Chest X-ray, AP view. Patient: 69 years old, sex M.
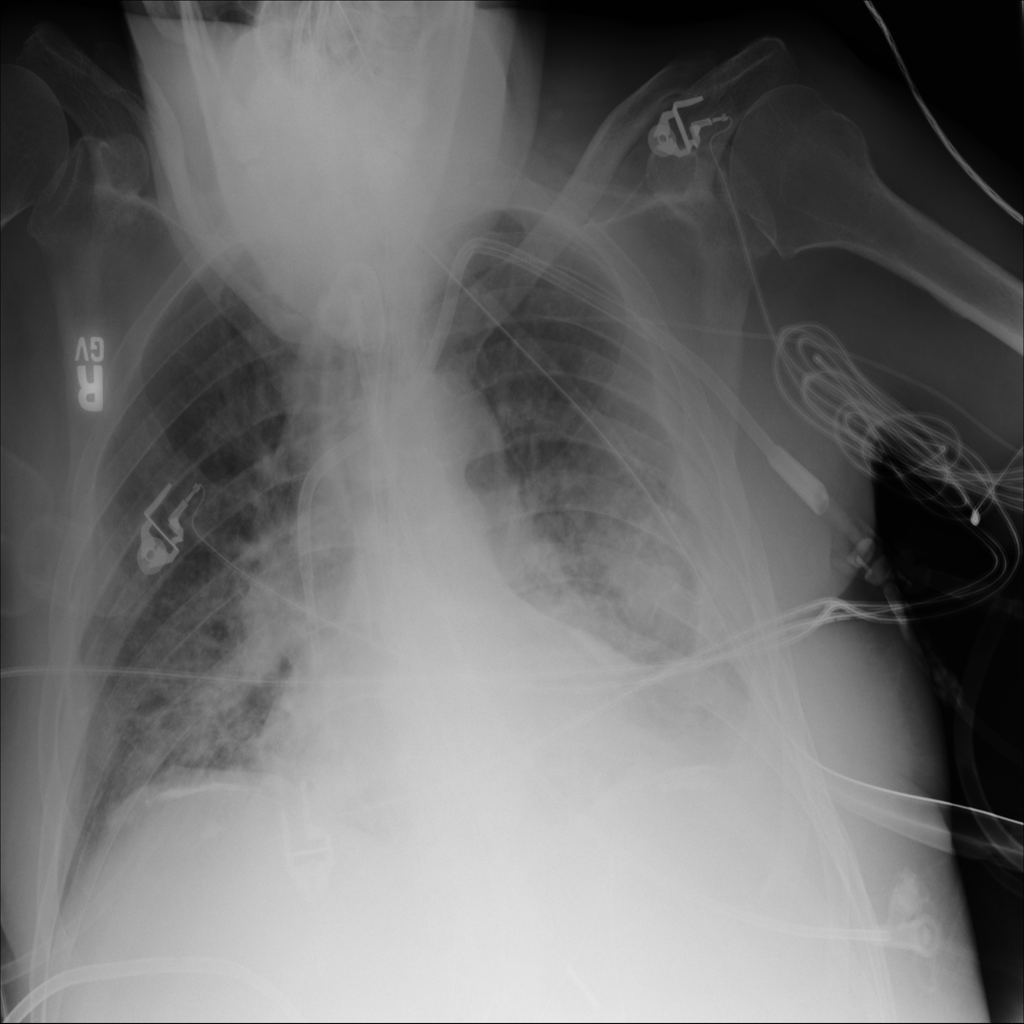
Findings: Infiltration